Question: I'm using Realm and React Native to build an Android app. I want to open .realm file with Realm Studio. I opened "Device File Explorer" from Android Studio and saw the default.realm file under "projectName/files/" (See screenshot #1).
But the folder was empty if I opened that path. (See screenshot #2)
For now, I have to work it around by saving this file to another place and opening the newly saved file from Realm Studio (See screenshot #3). Very strange. Why is the path folder empty?
### Screenshot

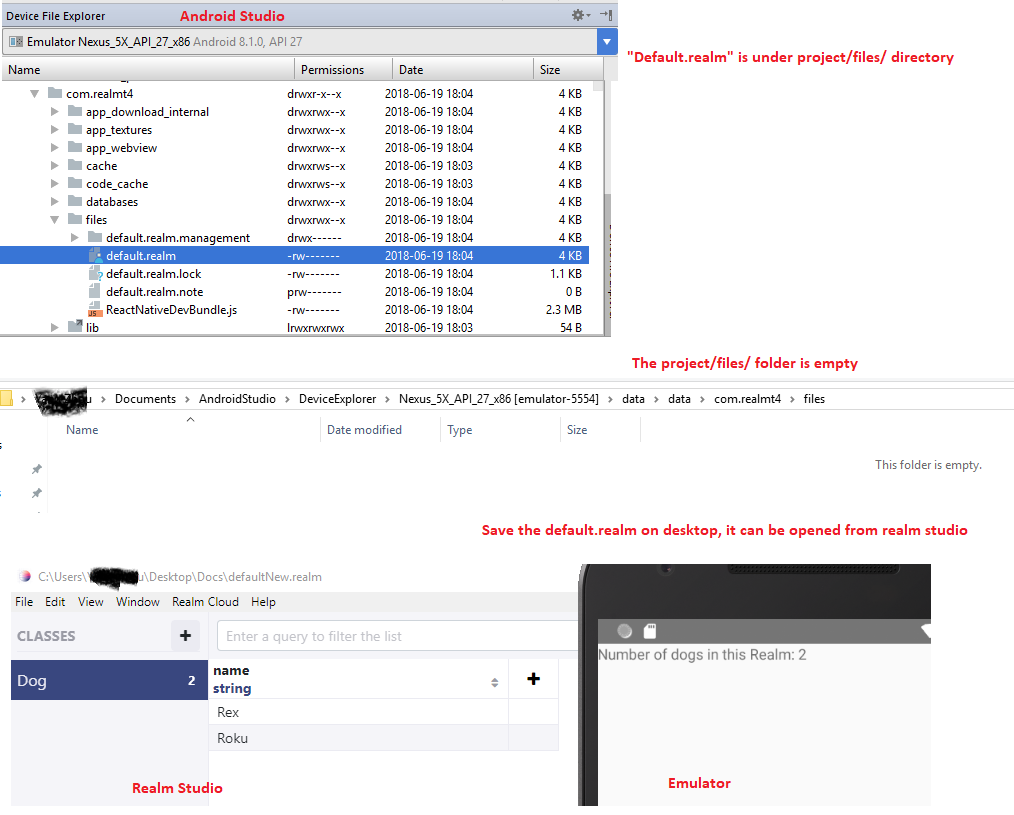
Answer: You need to pull from device to your my documents.
Directly you cannot access it. But You can try with an older Android version, it will work there.
<URL>